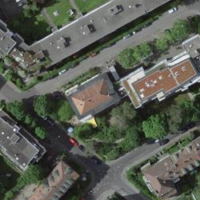
EUNIS habitat code: 54
Species observed at this site:
Dipsacus fullonum
Picus viridis
Symphoricarpos albus